Question: I'm running hadoop and have 2 identically configured servers in the cluster. They're running the same task, same configuration, same everything, and both are totally dedicated as hadoop task nodes (workers).
The job I'm running through this cluster is highly IO bound.
On one server I see '60-100MB/sec' of 'IO' and a 'CPU load' of '5-10', on the other server I see '40-60MB/sec' of 'IO' and a 'CPU load of 60-90' (and the box is almost unusable in terms of even running a simple shell).
I've run 'smartctl' and don't get any disk warnings.

Any suggestsions on what I might do next to identify the root difference between these boxes? These results have been consistent over many hours of processing.
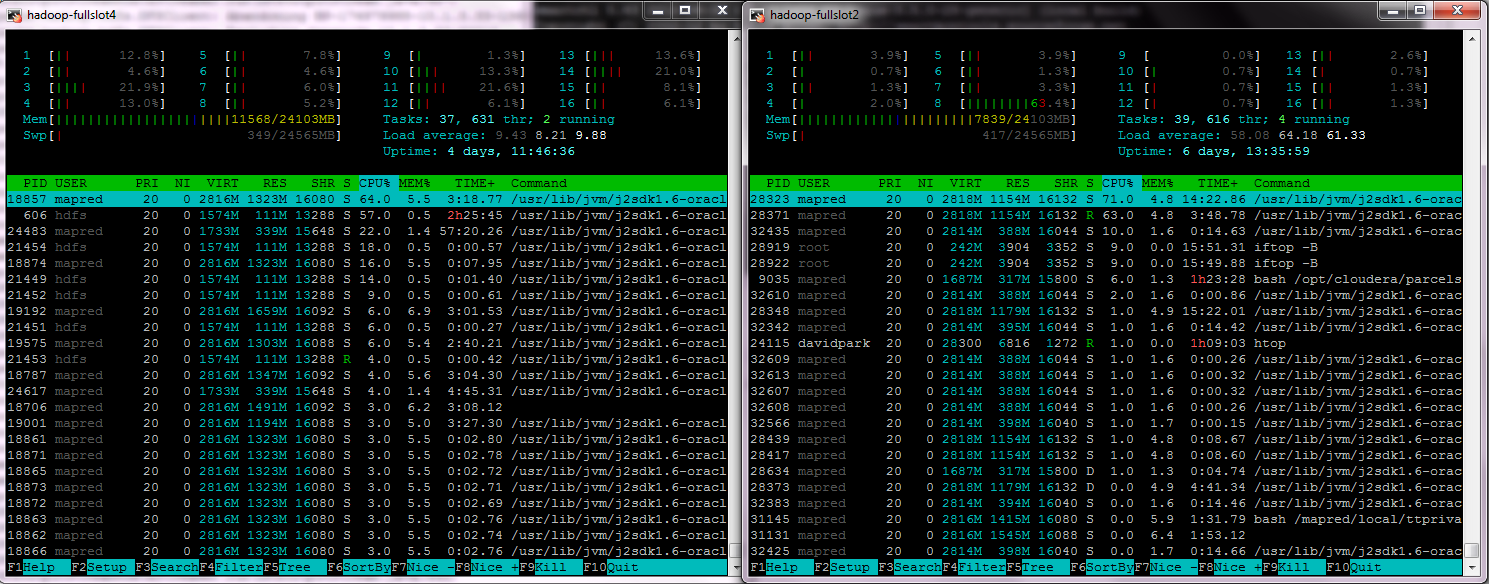
Answer: It smells of partition misalignment on 4096-byte physical / 512-byte logical disk sectors.